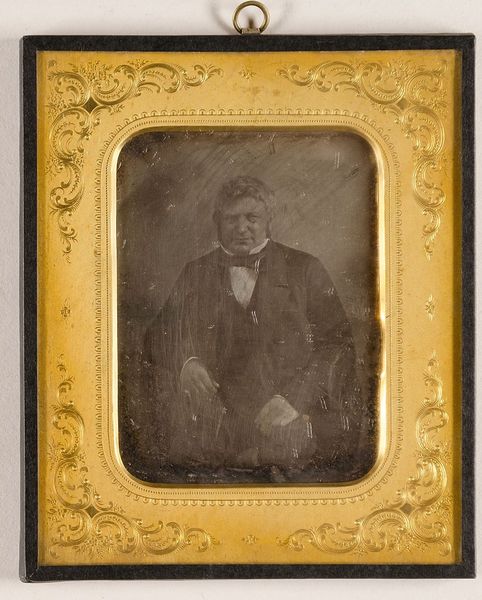
Titel: Der Oberamtsrat Dr. Ludwig Oppenheimer aus Lübeck (1805-1884)
Standort: Hamburg
Institution: Museum für Kunst und Gewerbe Hamburg
Schlagwörter: mann, portrait, figur, person, foto, fotografie, photographie, photo, lichtbild, daguerreotypie, historische, bildwerke, angewandte und bildende kunst, hessische systematik, porträt, persönlichkeit, porträtfotografie, porträtphotographie, hüftbild